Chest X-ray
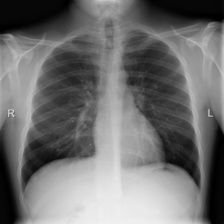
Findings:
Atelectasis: negative
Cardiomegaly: negative
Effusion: negative
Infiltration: positive
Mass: negative
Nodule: negative
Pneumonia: negative
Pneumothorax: negative
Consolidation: negative
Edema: negative
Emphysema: negative
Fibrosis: negative
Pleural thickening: negative
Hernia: negative